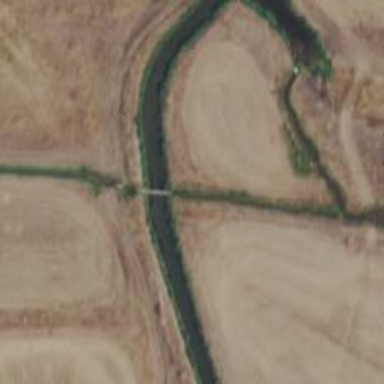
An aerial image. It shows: Culvert tunnel.